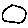
Label: moon